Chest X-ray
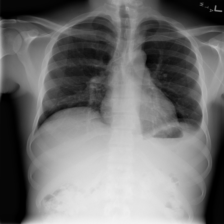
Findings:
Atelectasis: negative
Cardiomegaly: negative
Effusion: positive
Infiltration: negative
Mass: negative
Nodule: positive
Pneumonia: negative
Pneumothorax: negative
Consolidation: negative
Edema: negative
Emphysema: negative
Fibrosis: negative
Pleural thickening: negative
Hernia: negative